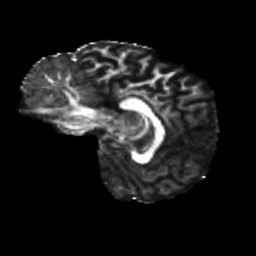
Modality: FA
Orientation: sagittal
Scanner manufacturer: siemens
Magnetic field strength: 3 T
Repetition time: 4 s
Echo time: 0.0594 s